Question: All Boxes is 'UITextField's. I want change background color when user long press on 'UITextField'.
Which TextField had a long press that UITextField color is change, not all 'UITextField's.

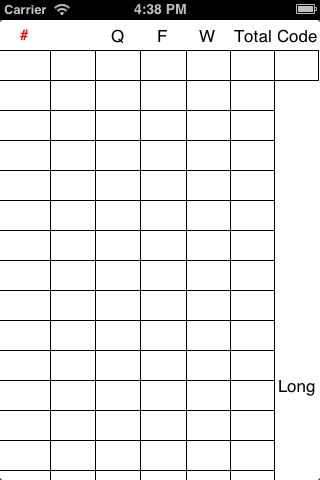
Answer: You can use 'UILongPressGestureRecognizer'. Please note that one gesture recognizer can be attached to one view.
Here is code example
'''
- (void)viewDidLoad
{
[super viewDidLoad];
//Array that holds your textfields
NSArray *myTextFields;
for (UITextField *textField in myTextFields) {
//Creating UILongPressGestureRecognizer
UILongPressGestureRecognizer *longPressGestureRecognizer = [[UILongPressGestureRecognizer alloc] initWithTarget:self action:@selector(handleLongPress:)];
//Attaching it to textfield
[textField addGestureRecognizer:longPressGestureRecognizer];
}
}
//Handling long press
- (void)handleLongPress:(UILongPressGestureRecognizer *)gestureRecognizer {
UITextField *textField = (UITextField *)gestureRecognizer.view;
textField.backgroundColor = [UIColor greenColor];
}
'''